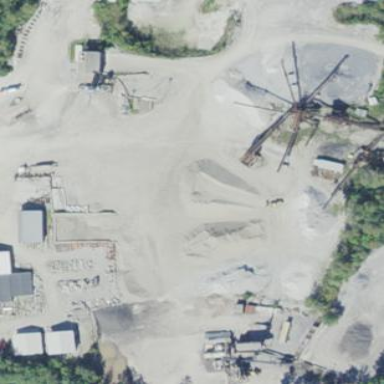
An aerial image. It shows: Quarry area.